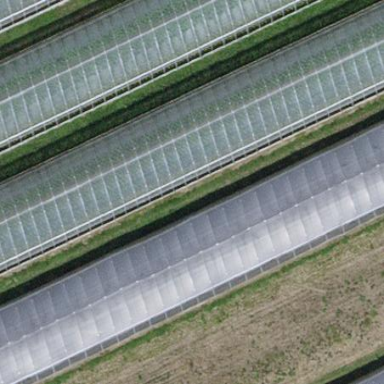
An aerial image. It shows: Greenhouse.